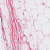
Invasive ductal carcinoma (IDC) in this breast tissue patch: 0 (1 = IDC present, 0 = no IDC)